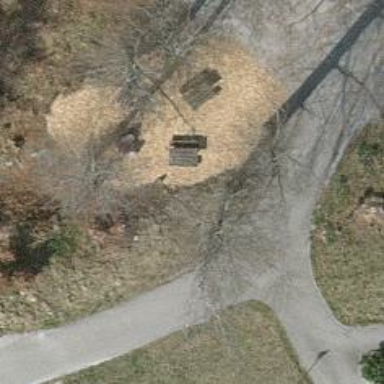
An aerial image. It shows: Picnic table located in leisure land area.